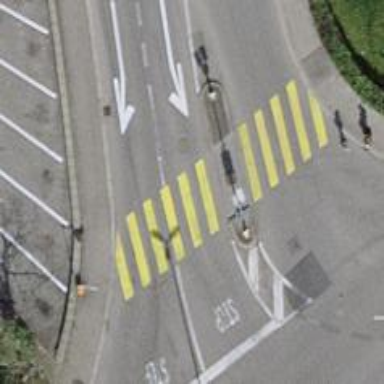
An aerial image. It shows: Uncontrolled road crossing with pedestrian island.